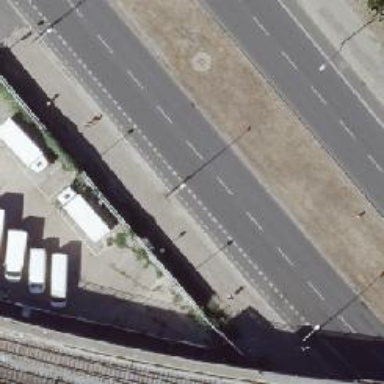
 classified as secondary road. It is dual carriageway."